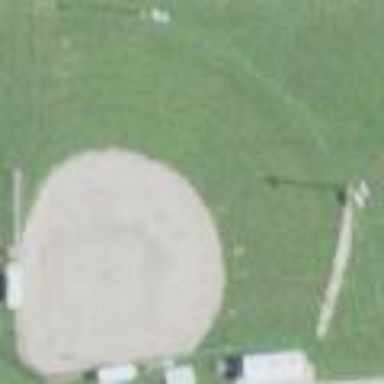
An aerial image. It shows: Baseball pitch for leisure and sports activities.